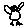
Label: bird